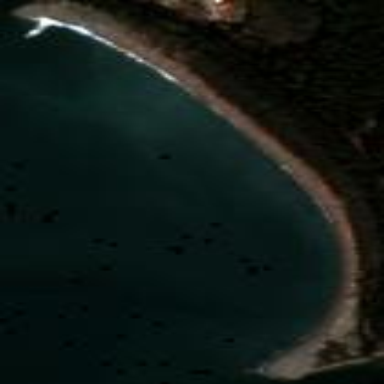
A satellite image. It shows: Scenic beach with natural beauty.